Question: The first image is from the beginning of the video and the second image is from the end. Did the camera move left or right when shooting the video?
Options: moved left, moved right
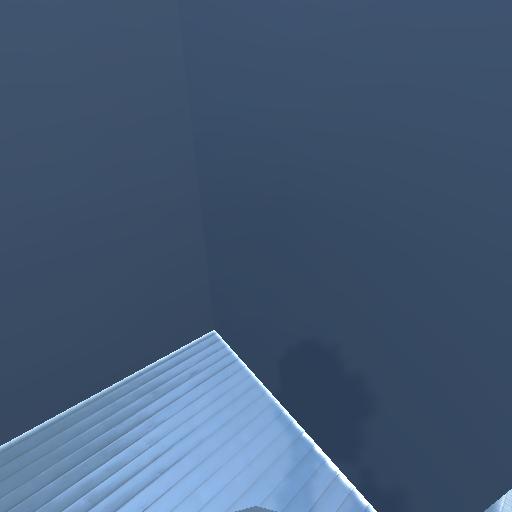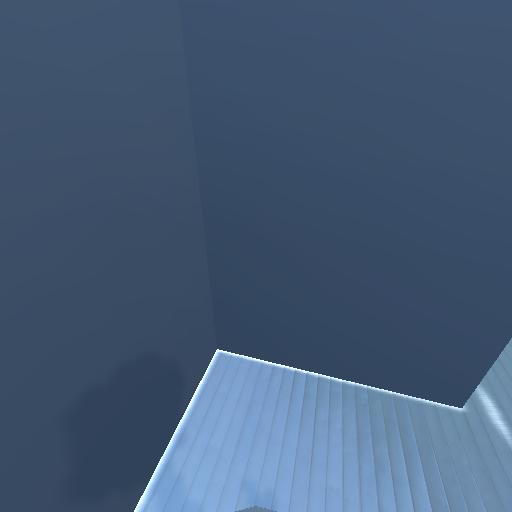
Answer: moved left